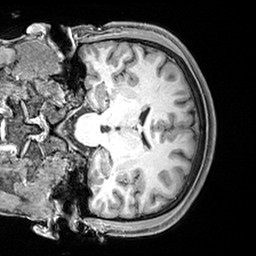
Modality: T1w
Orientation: coronal
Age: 22
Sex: male
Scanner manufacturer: siemens
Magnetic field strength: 3 T
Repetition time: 2.4 s
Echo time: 0.00217 s